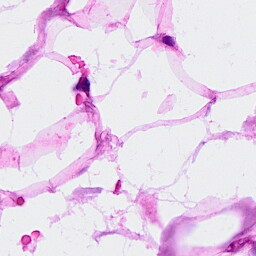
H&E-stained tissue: Breast